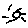
Label: sun